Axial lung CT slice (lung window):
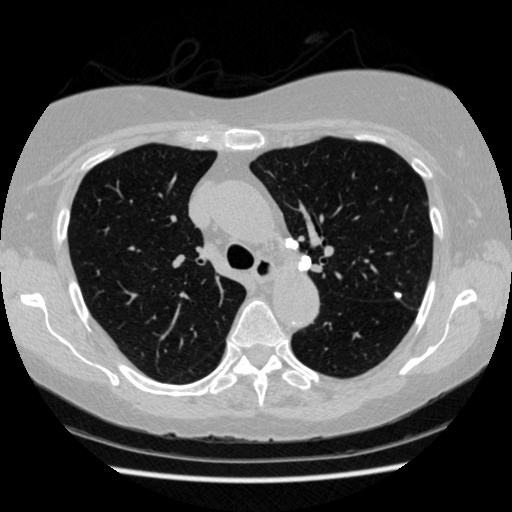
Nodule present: yes
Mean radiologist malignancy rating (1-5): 1.5